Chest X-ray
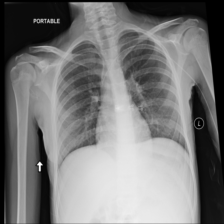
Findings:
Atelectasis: negative
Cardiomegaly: negative
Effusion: negative
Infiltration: negative
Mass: negative
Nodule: negative
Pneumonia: negative
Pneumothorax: negative
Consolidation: negative
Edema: negative
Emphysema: negative
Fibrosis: negative
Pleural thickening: negative
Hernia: negative